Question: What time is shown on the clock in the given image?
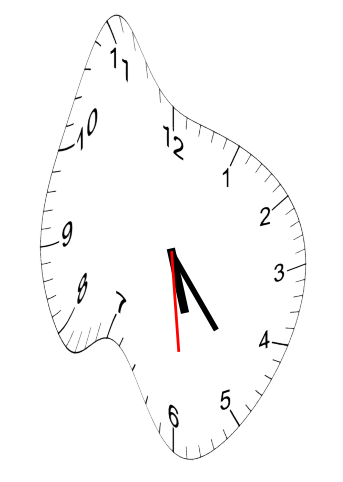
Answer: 05:23:29